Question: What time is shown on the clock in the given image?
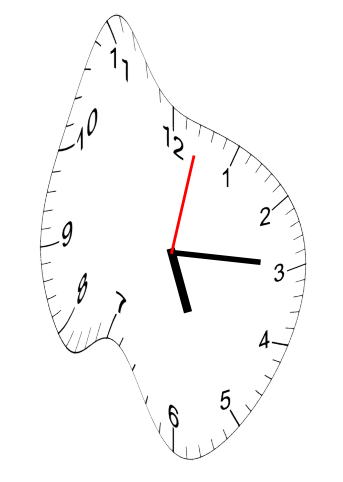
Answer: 05:15:02